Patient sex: M
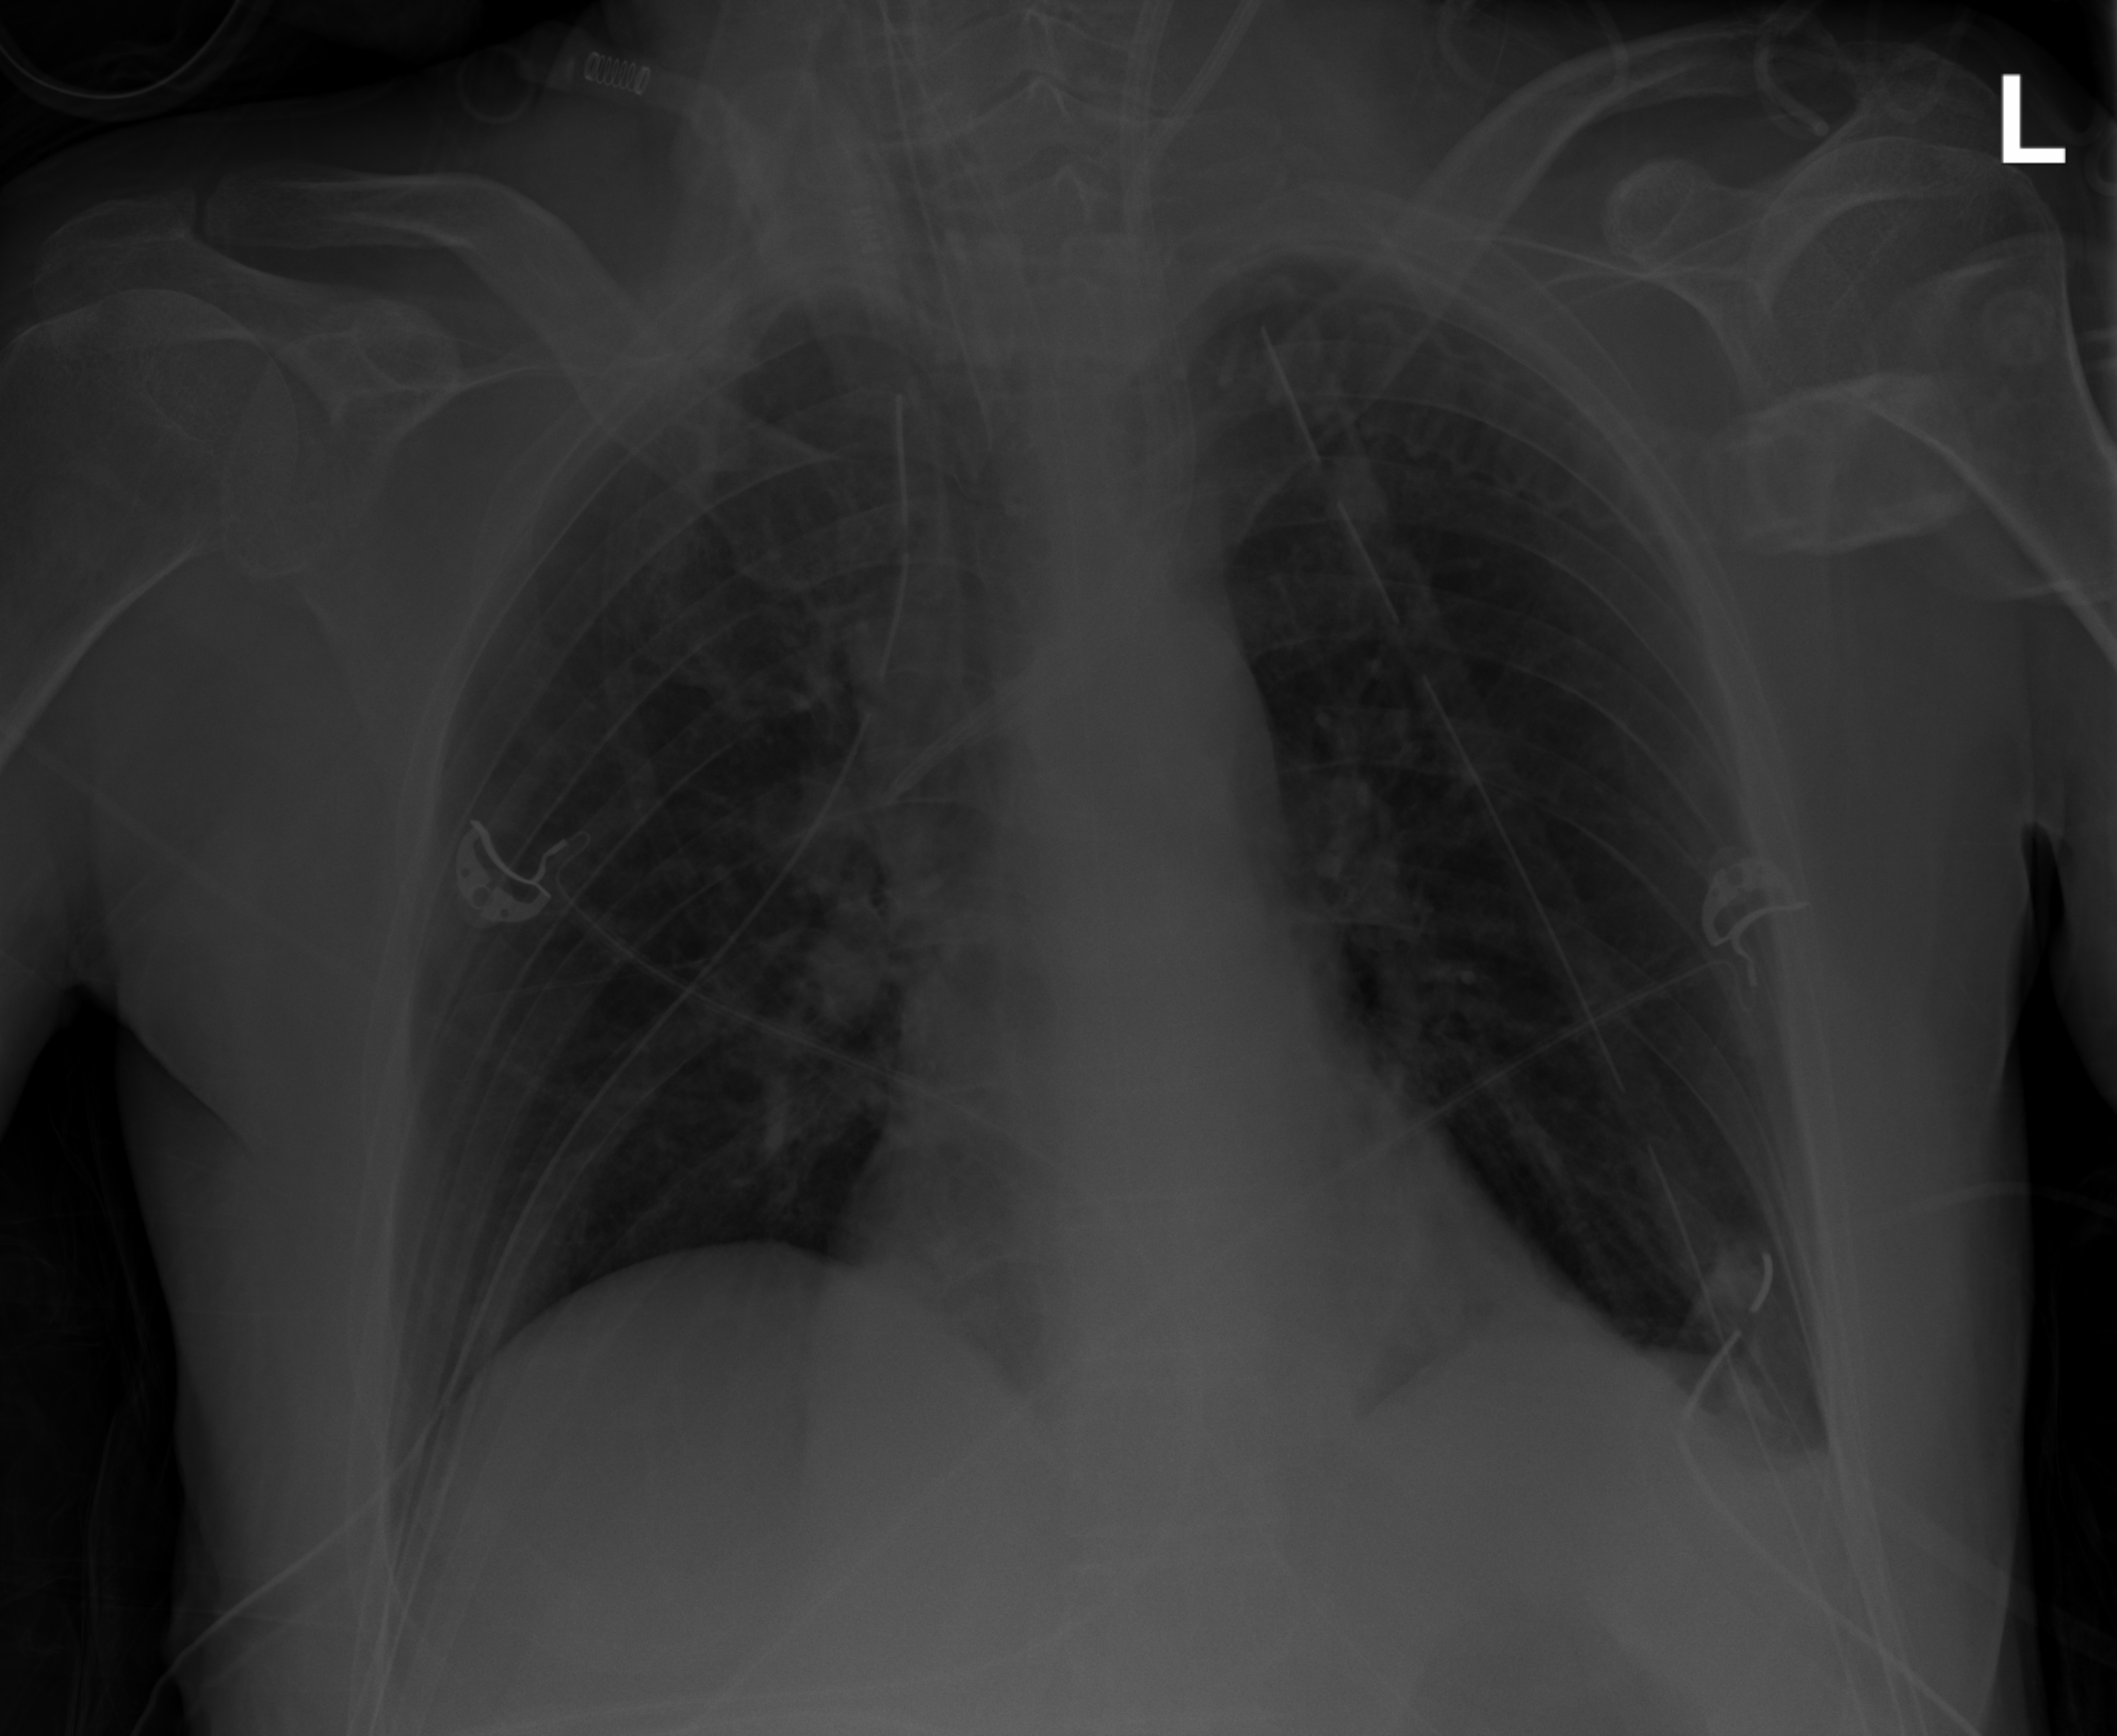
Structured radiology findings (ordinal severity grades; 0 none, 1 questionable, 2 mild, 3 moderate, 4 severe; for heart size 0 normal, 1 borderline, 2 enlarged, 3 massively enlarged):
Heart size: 0
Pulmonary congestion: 0
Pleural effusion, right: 0
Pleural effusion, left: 2
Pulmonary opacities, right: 0
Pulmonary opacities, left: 0
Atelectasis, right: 0
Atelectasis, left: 2